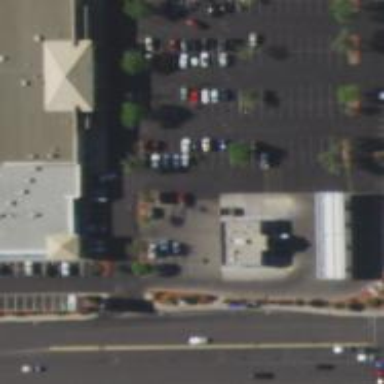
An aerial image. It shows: Convenience shop.